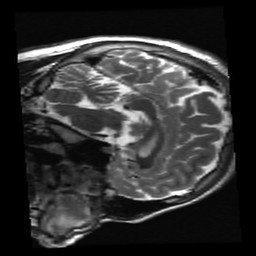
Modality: T2w
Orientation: sagittal
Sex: male
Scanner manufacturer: ge
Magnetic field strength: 3 T
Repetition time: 5 s
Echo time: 0.101 s